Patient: sex M, age 45
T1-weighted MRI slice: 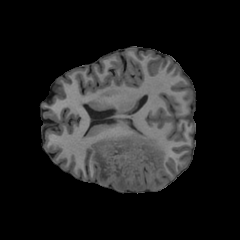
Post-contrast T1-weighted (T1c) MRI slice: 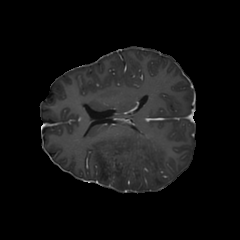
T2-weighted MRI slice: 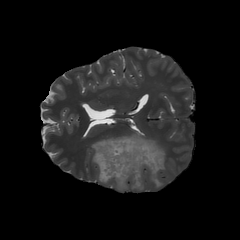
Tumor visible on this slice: yes
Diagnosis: Astrocytoma, IDH-wildtype
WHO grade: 2